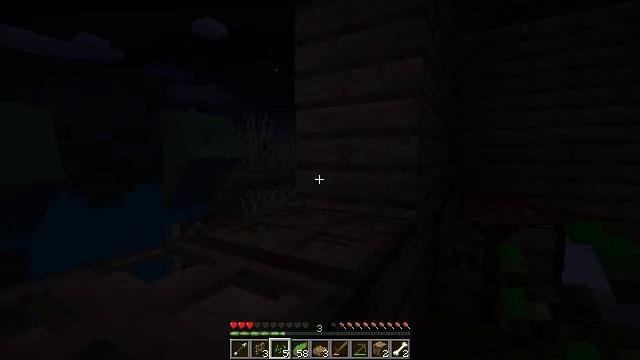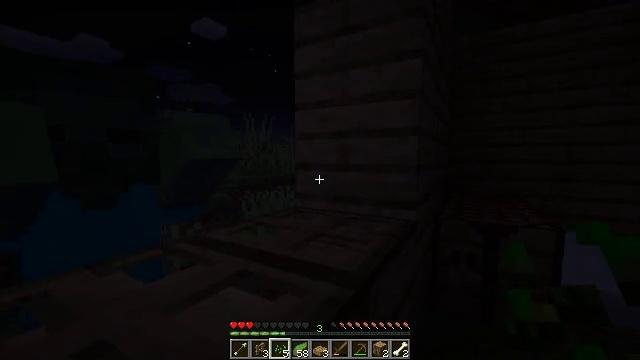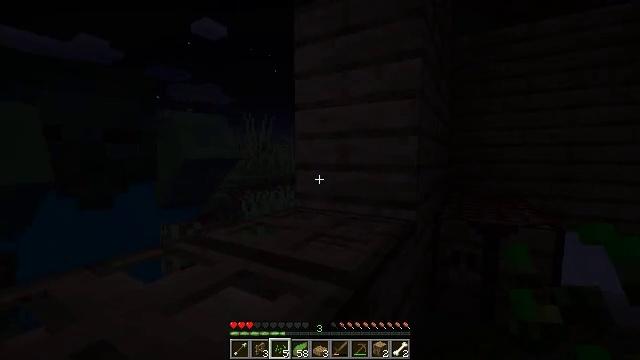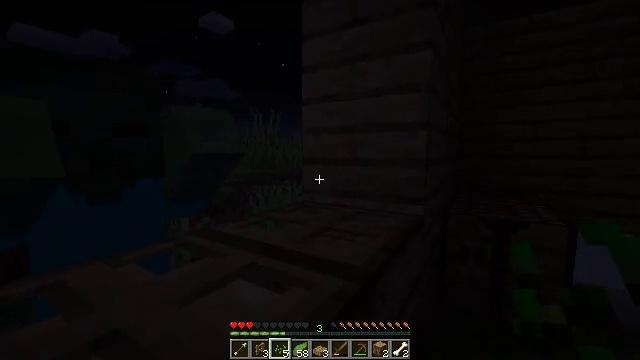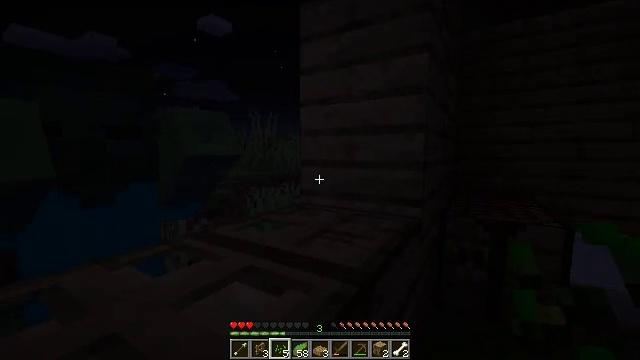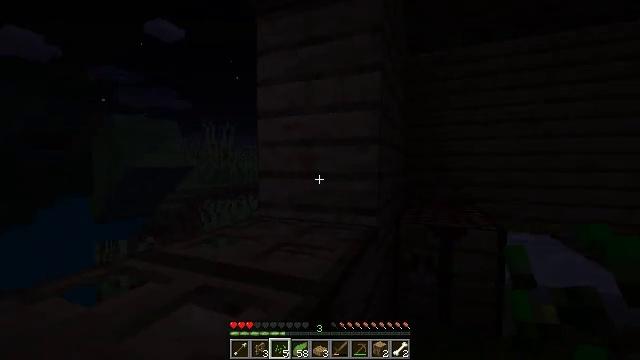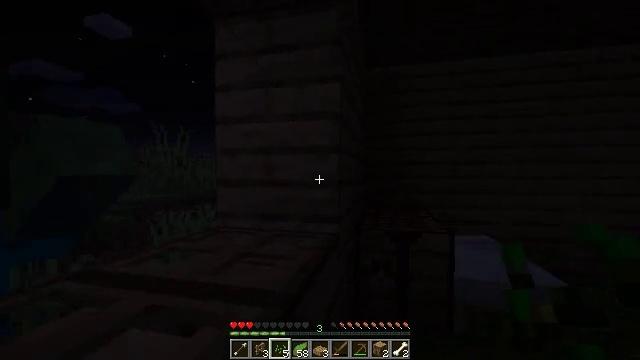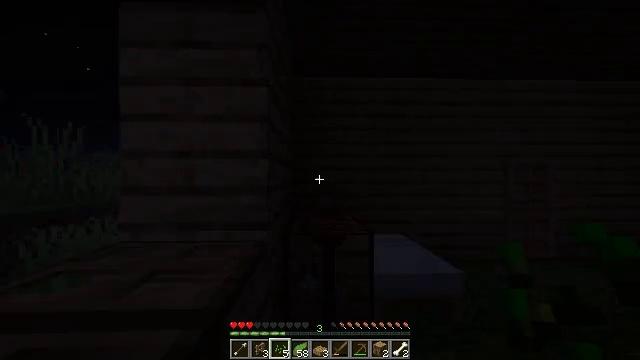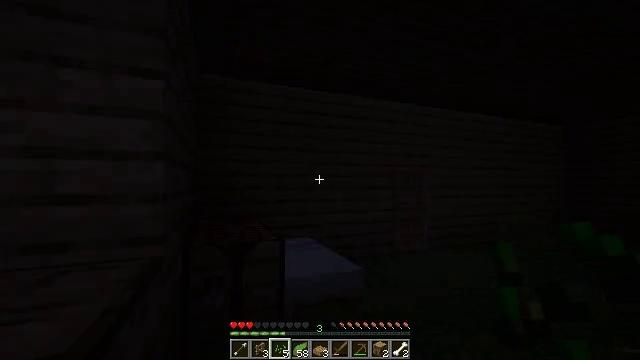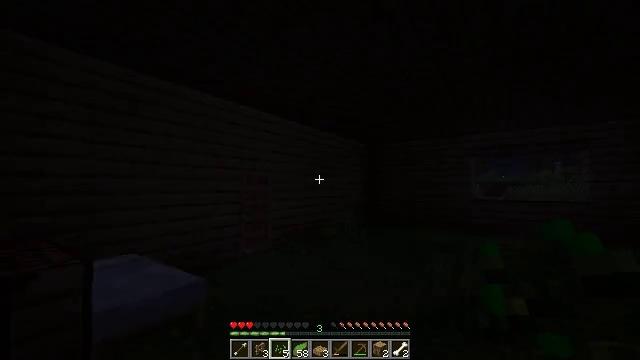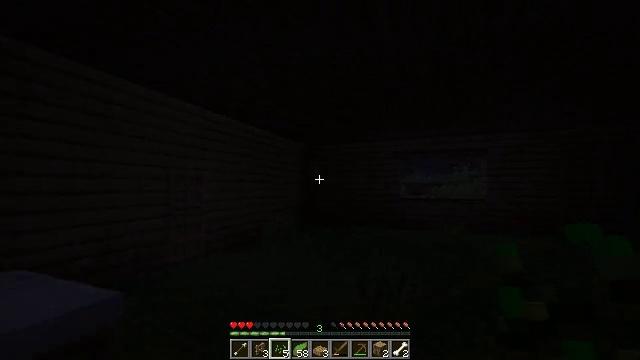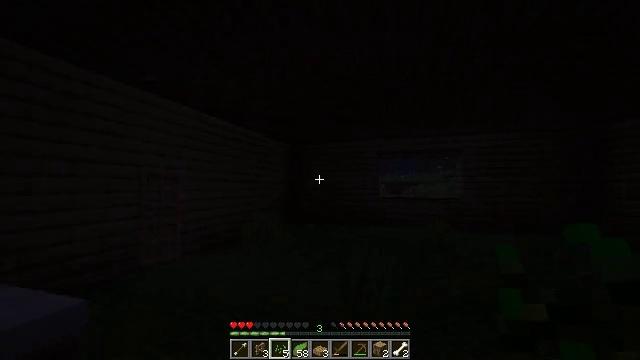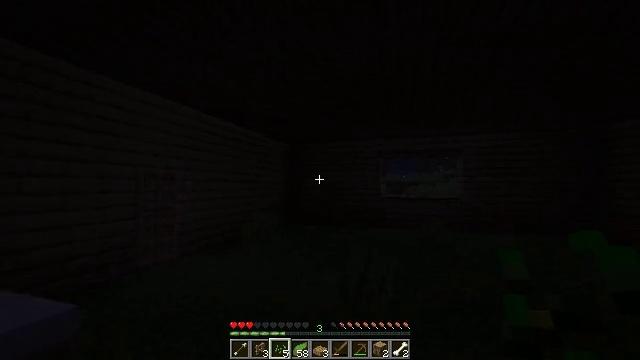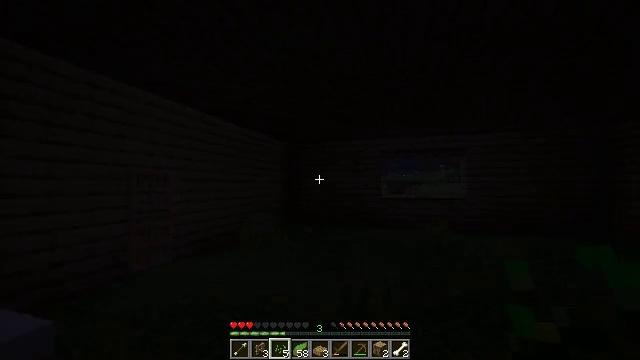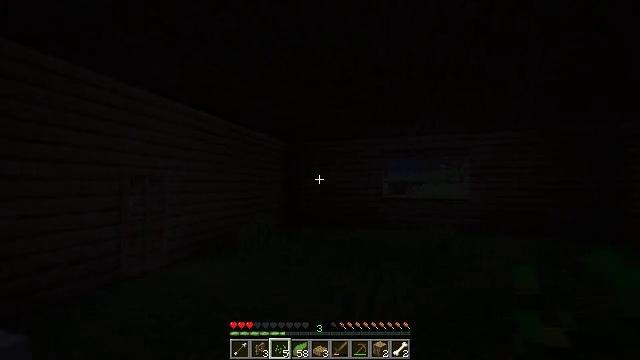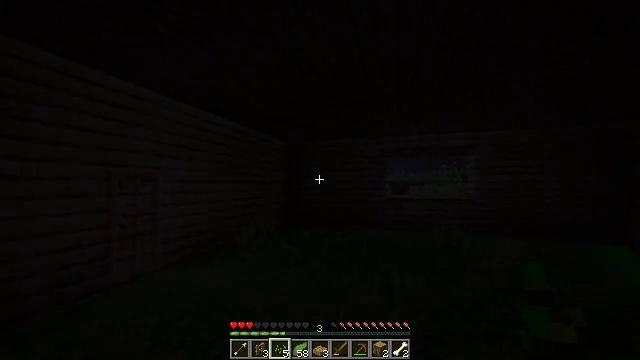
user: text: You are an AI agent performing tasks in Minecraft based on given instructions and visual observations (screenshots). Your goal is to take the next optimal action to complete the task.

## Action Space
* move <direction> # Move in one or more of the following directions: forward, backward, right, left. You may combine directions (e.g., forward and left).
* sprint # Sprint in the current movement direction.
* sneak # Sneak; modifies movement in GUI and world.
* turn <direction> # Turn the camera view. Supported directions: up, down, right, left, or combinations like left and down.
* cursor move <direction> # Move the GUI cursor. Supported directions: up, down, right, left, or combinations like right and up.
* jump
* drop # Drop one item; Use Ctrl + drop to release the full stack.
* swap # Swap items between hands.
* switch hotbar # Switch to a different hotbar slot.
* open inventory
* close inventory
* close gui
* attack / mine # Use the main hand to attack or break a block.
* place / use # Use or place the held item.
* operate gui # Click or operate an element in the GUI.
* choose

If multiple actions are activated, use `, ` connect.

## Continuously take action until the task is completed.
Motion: motion action
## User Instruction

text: Combat enemy.
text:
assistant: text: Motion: no_op
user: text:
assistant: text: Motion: no_op
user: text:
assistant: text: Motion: turn left and down
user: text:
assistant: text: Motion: no_op
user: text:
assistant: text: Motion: turn right and up
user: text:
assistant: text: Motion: turn right and up
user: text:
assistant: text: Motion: turn right and up
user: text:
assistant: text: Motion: turn right and up
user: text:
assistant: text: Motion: turn right
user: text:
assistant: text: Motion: turn right
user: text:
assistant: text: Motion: move forward, turn right
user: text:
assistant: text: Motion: move forward
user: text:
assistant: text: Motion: move forward
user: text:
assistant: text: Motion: move forward
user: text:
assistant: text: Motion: move forward
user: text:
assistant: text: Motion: move forward
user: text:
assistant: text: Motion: move forward, turn right
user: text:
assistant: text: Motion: move forward, turn right
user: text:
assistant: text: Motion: move forward, turn right
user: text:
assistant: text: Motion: move forward, turn right
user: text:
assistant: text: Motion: move forward, turn right
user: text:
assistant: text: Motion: move forward, turn right
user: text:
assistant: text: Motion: move forward, turn right
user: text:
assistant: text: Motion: move forward
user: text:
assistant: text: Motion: move forward
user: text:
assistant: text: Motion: move forward
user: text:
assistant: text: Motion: move forward
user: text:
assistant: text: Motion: move forward
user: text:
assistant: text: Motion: move forward
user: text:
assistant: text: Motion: move forward